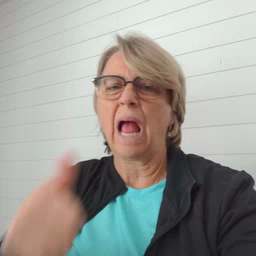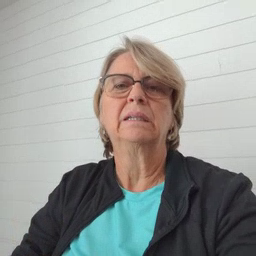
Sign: not